Field crop: maize
Growth stage: 2
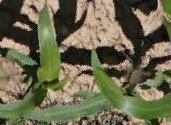
Species: maize